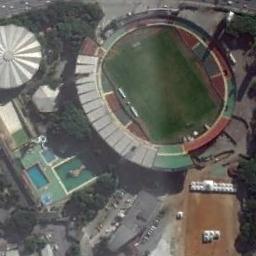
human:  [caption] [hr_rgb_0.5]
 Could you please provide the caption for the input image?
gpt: The stadium looks like a fan, With a blue roof on each side .

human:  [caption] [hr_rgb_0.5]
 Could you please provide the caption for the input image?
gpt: There are many trees around the stadium .

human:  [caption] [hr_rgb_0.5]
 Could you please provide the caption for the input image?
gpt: The stadium is next to some buildings and trees .

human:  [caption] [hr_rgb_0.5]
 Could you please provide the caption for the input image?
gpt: Swimming pool, Buildings and woods next to the circular stadium .

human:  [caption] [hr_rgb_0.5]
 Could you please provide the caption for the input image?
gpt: There are some green trees and buildings around the stadium .